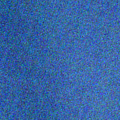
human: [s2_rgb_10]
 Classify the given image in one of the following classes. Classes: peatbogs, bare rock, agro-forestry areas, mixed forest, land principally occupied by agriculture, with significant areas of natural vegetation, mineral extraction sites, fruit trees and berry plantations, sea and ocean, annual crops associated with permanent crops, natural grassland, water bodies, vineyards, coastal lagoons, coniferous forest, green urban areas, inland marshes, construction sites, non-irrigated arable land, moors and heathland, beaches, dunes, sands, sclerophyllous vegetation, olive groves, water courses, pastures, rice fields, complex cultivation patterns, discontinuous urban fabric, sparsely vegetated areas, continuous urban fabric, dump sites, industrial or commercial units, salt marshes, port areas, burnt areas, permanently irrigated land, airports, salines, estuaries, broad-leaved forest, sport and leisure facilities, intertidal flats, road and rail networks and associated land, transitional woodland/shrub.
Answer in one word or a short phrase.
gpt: water bodies